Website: apple
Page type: customer-info-address
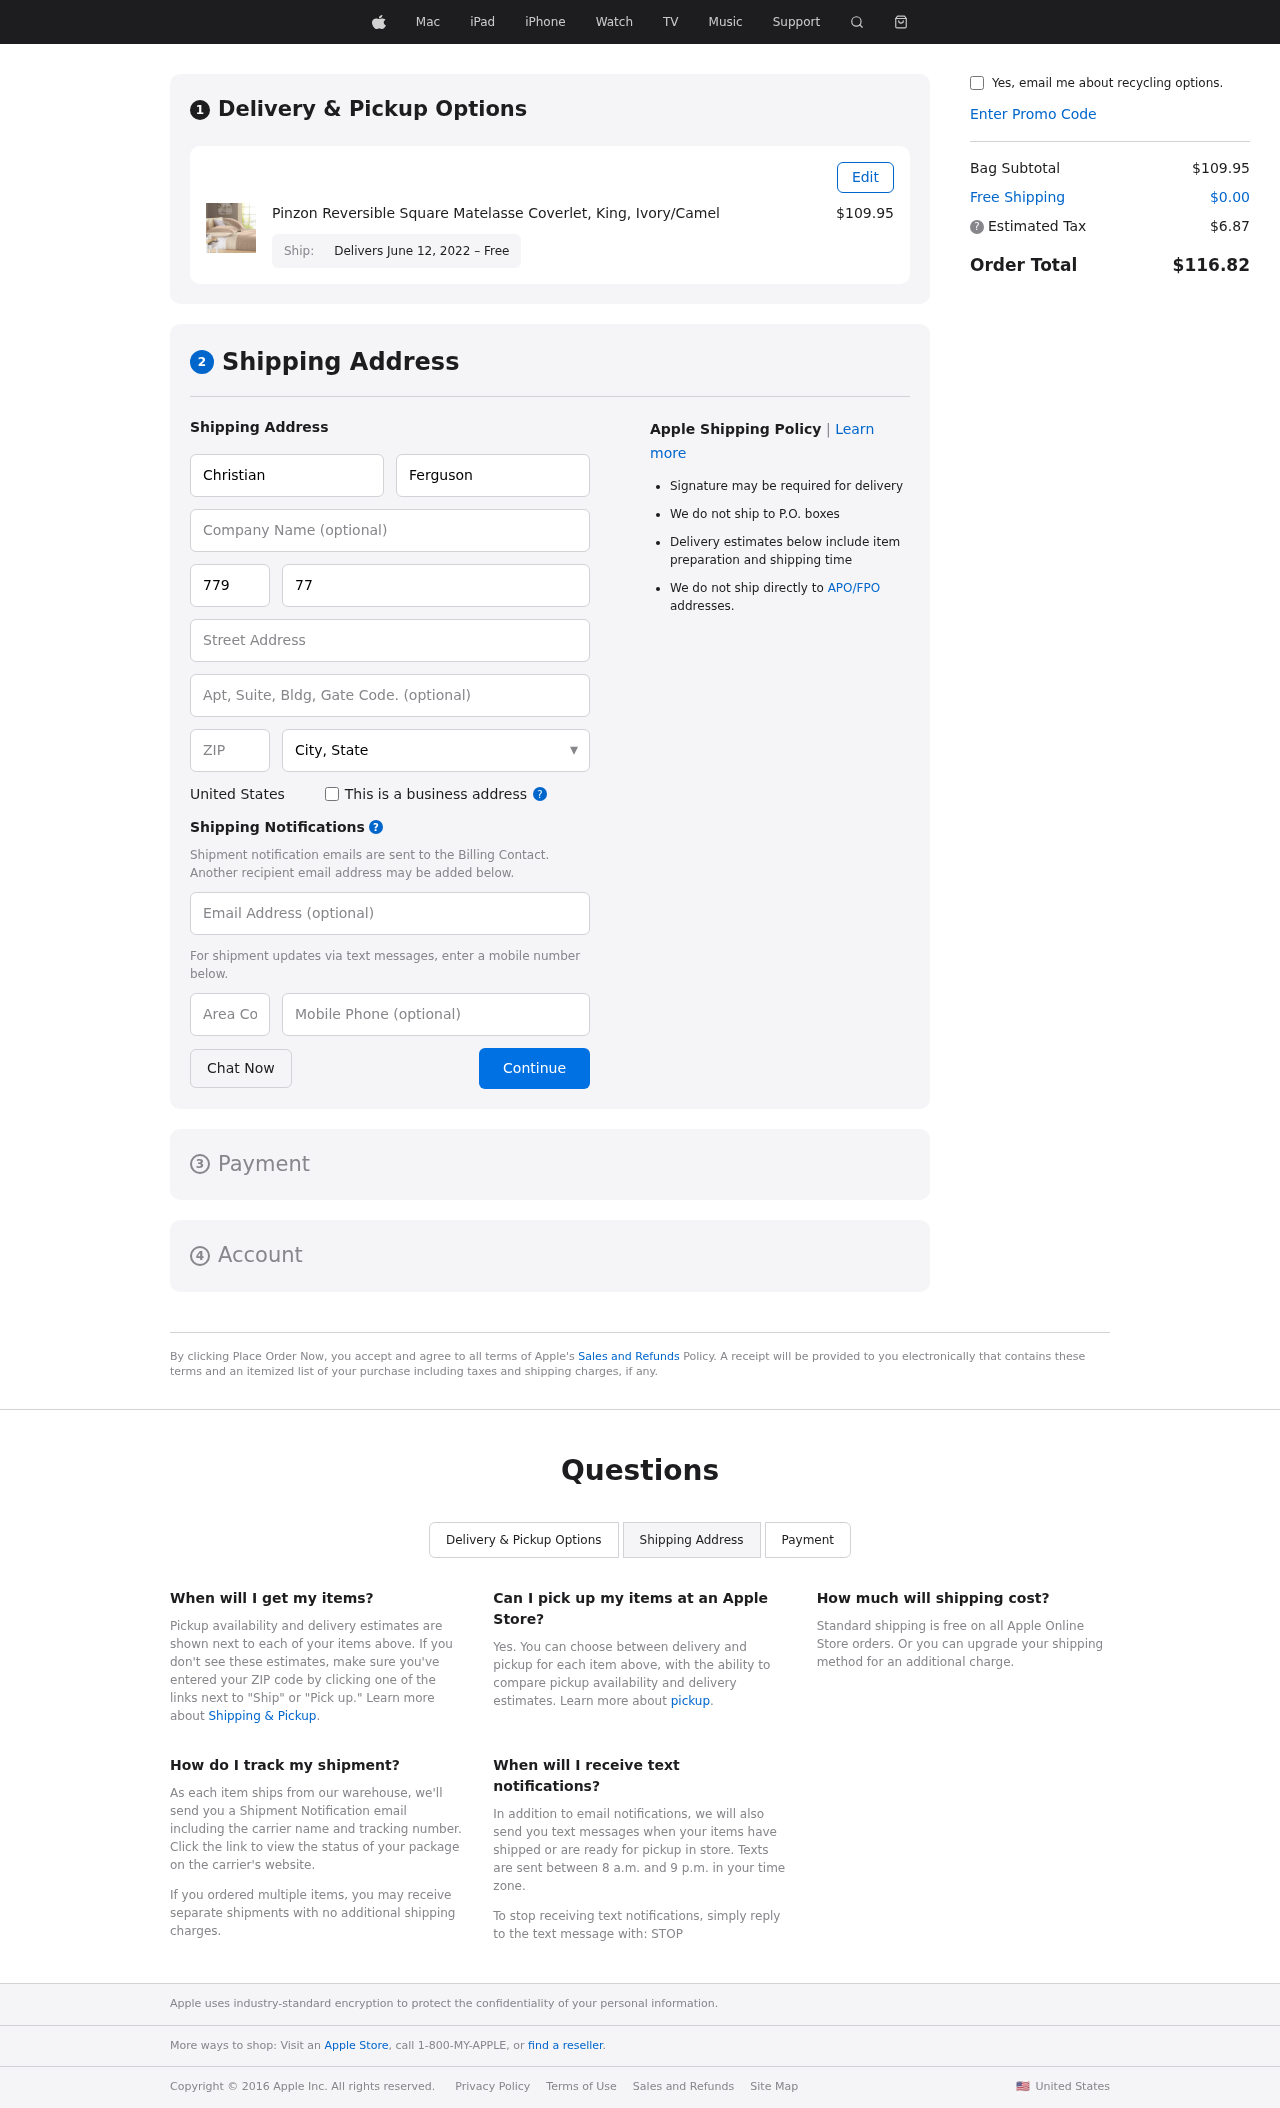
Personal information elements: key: PII_CITY_STATE
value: Lake Jeanbury, WA
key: PII_COUNTRY
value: United States
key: PII_EMAIL
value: cferguson@yahoo.com
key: PII_FIRSTNAME
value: Christian
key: PII_LASTNAME
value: Ferguson
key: PII_PHONE
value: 7792990445
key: PII_PHONE_AREA
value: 779
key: PII_POSTCODE
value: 09944
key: PII_STREET
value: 667 Palmer Center
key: PII_STREET2
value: Suite 574
Product elements: key: PRODUCT1_NAME
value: Pinzon Reversible Square Matelasse Coverlet, King, Ivory/Camel
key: PRODUCT1_PRICE
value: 109.95
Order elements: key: ORDER_DELIVERY_DATE
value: Delivers June 12, 2022 – Free
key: ORDER_SUBTOTAL
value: $109.95
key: ORDER_SHIPPING_COST
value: $0.00
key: ORDER_TAX
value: $6.87
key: ORDER_TOTAL
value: $116.82